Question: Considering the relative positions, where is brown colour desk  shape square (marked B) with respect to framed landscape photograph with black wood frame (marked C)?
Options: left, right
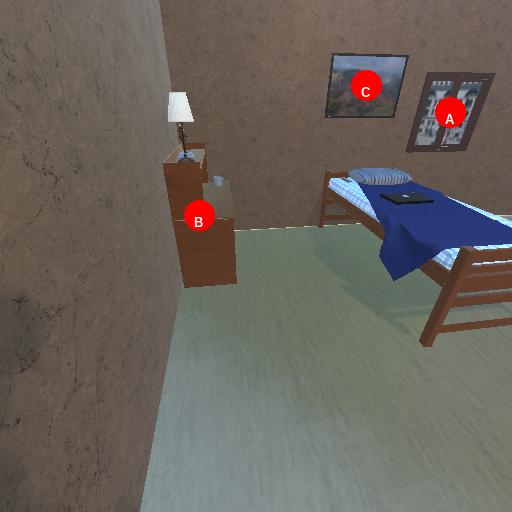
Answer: left